Field crop: maize
Growth stage: 2
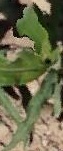
Species: maize